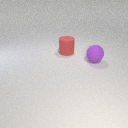
large purple rubber sphere to the right of large red rubber cylinder